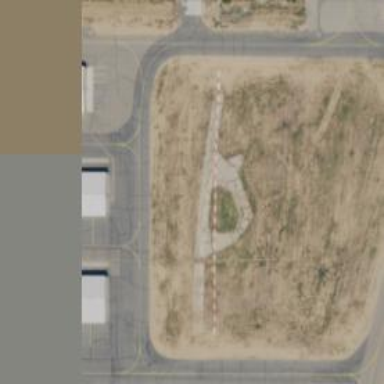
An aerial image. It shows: View of taxiway at the airport.